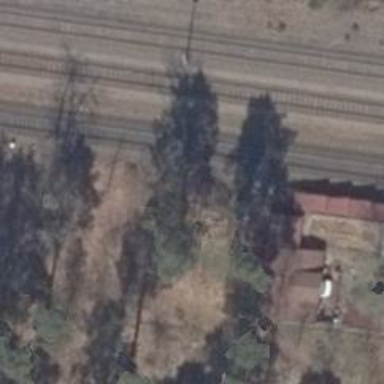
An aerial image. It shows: Railway milestone.